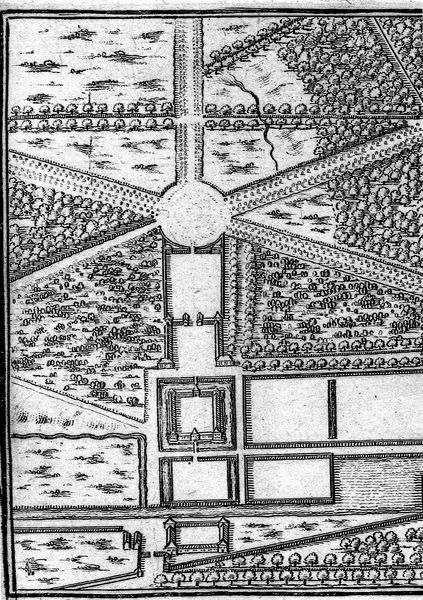
Titel: Le Chateau & La Cité Idéale Richelieu
Standort: Tour de Mosson (EU - F)
Schlagwörter: baum, wasser, weiß, bäume, blumen, schwarz, skizze, zeichnung, anlage, gebäude, gras, park, schloss, weg, architektur, lang, erde, feld, felder, häuser, wege, wiesen, adel, pflanzen, wald, brunnen, kreis, garten, acker, mauer, allee, hof, platz, häuse, tor, straßen, strahlen, druck, geometrisch, alleen, beet, beete, plan, zentrum, planzen, geometrie, grundriss, aufriss, rondell, hecken, rabatten, üsche, reißbrett, großer garten, jagdsitz